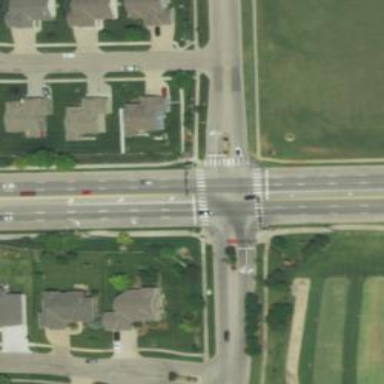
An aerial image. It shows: Crossing on footway.